Brain MRI, t2w sequence, axial 2D slice.
Patient: age 50, sex M, weight 90 kg, height 1.9 m
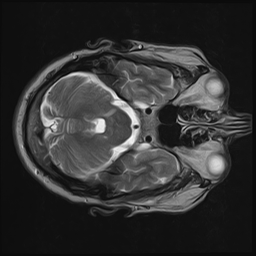